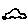
Label: car